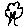
Label: tree